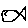
Label: fish